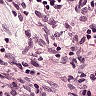
Metastatic tissue present: no